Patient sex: F
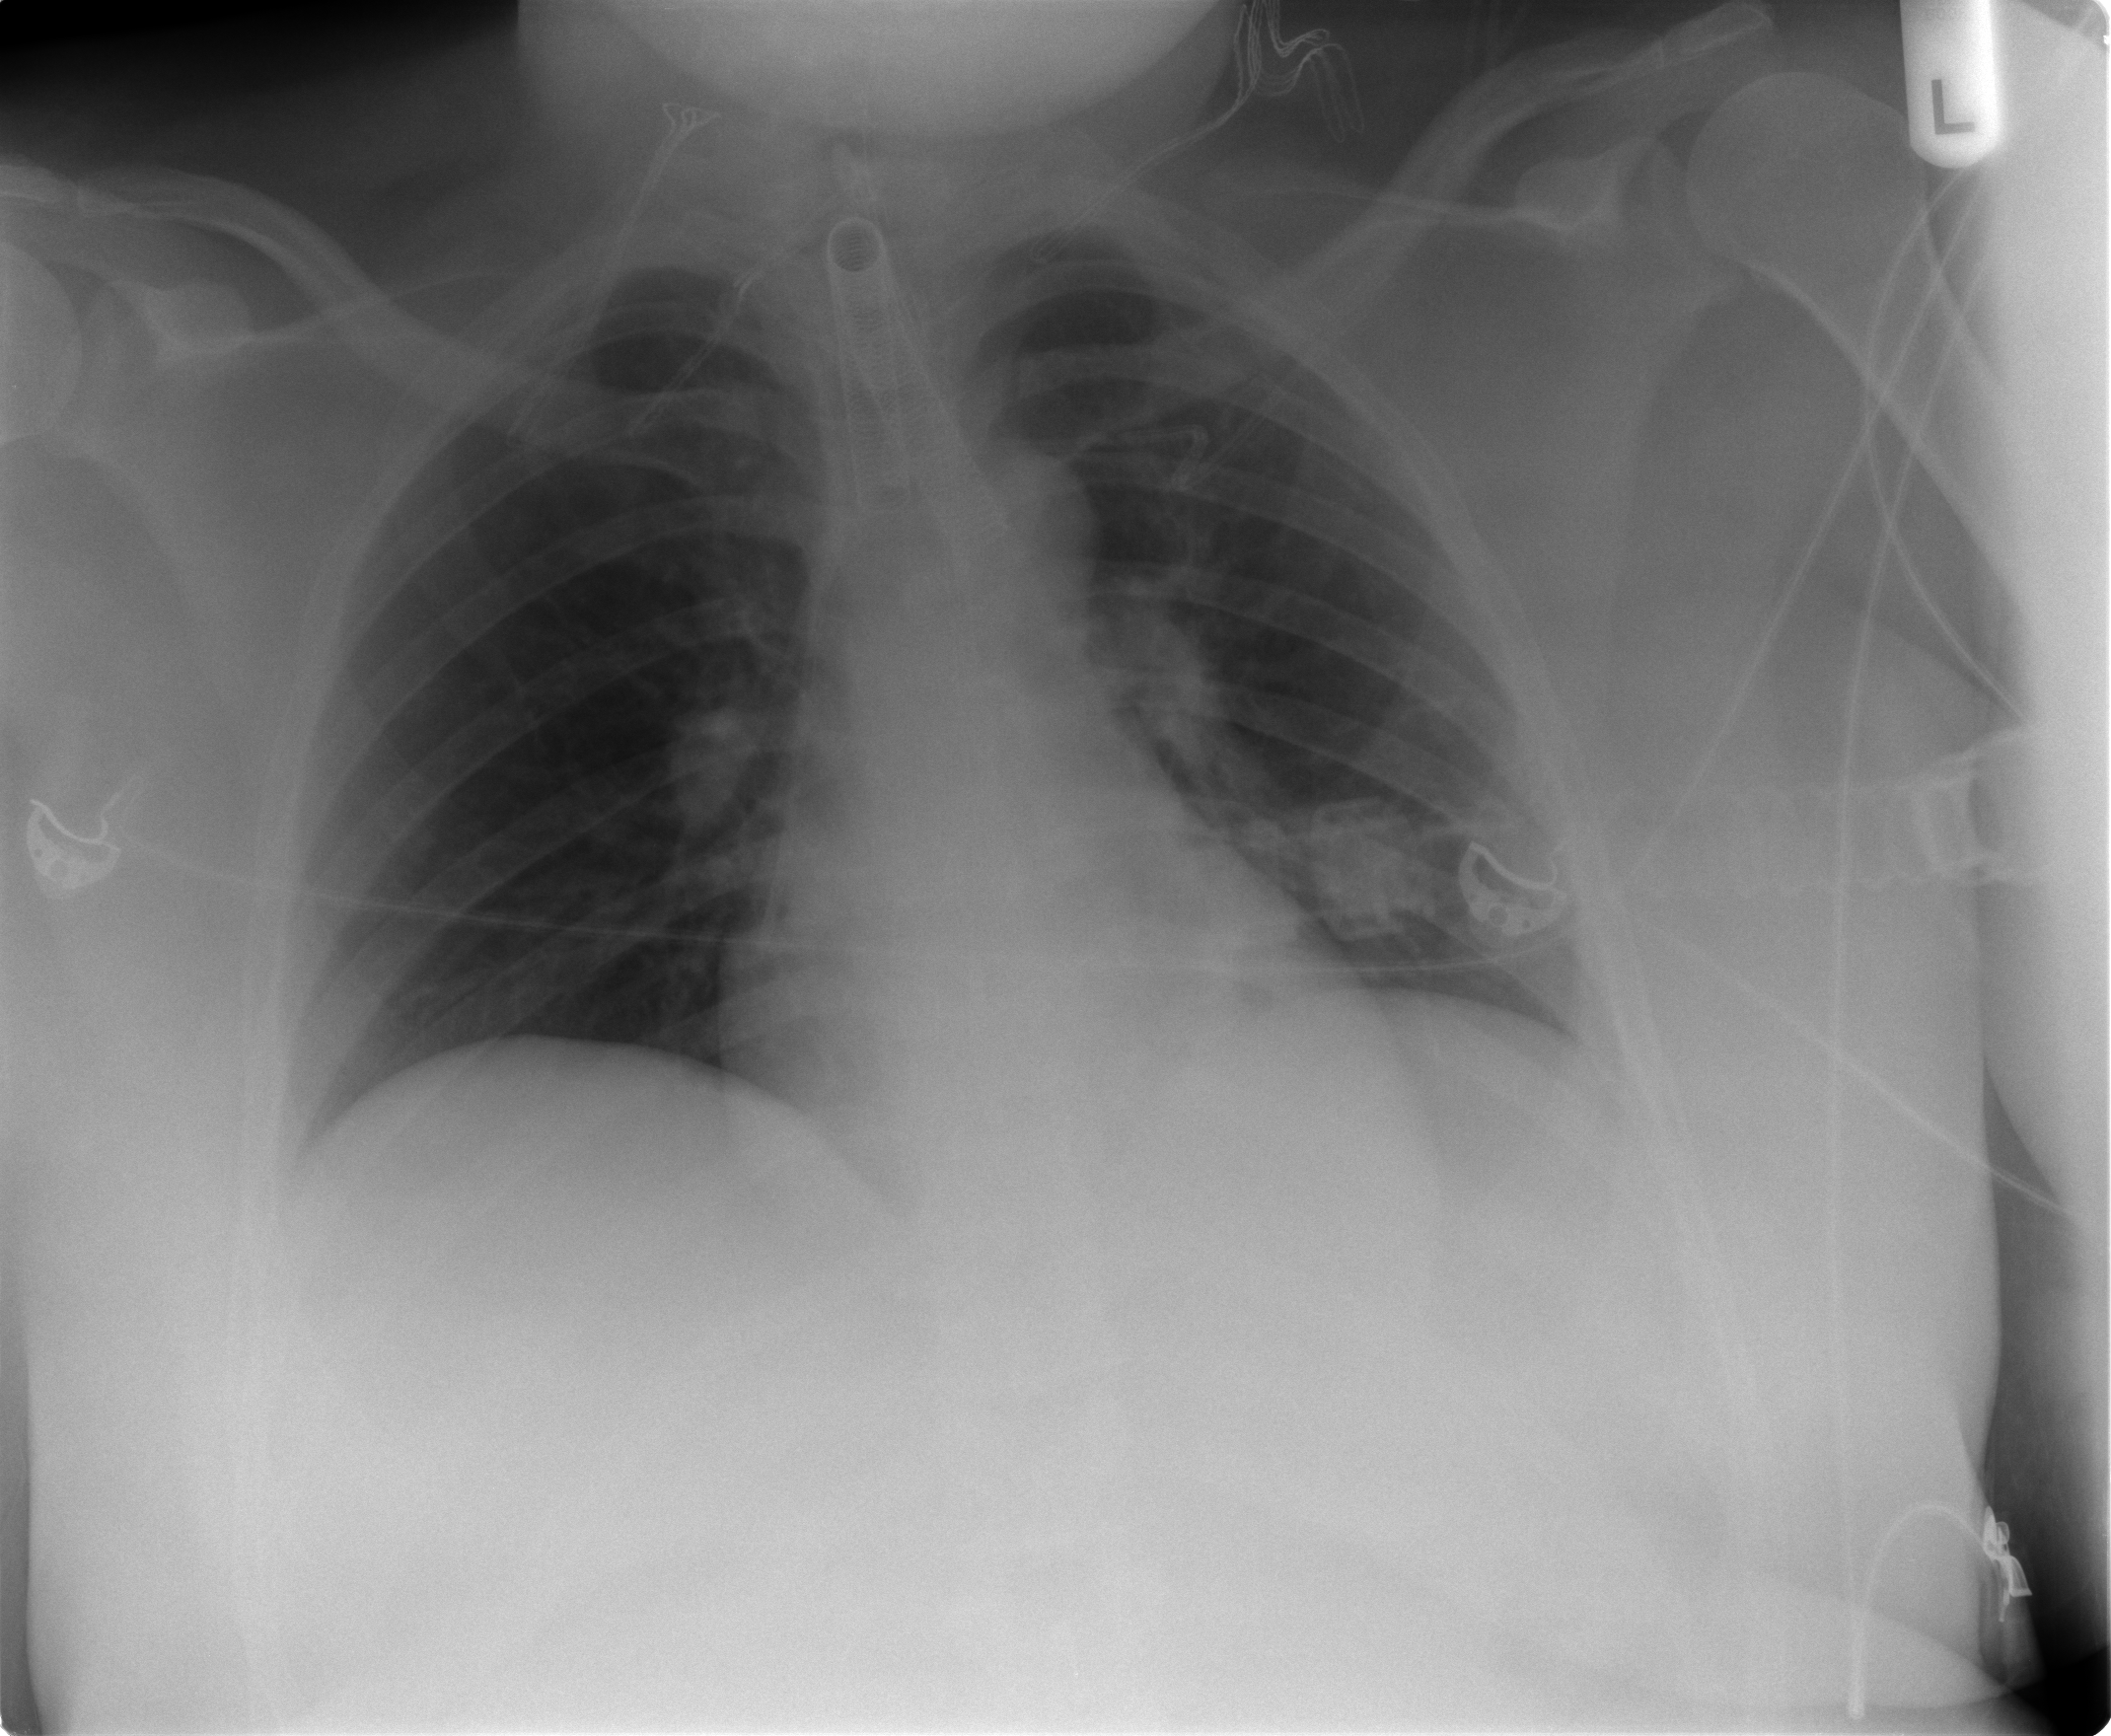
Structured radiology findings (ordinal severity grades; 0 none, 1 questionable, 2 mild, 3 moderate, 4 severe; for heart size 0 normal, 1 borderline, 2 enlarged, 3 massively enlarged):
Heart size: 0
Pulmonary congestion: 2
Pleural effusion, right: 0
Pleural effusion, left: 0
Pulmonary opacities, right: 0
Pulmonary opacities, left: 0
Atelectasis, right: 0
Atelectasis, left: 0